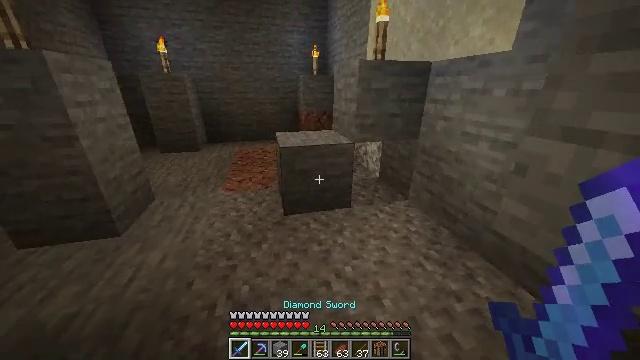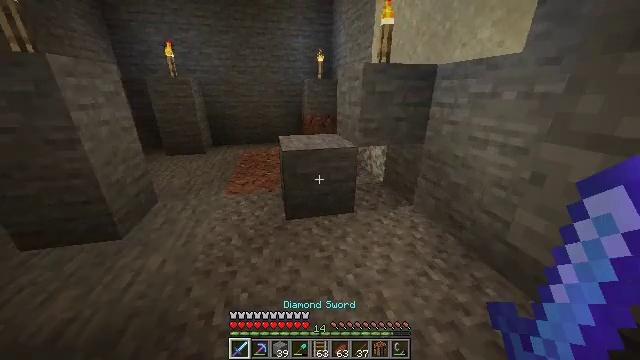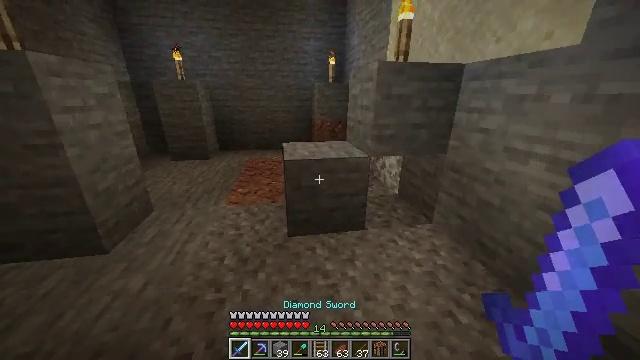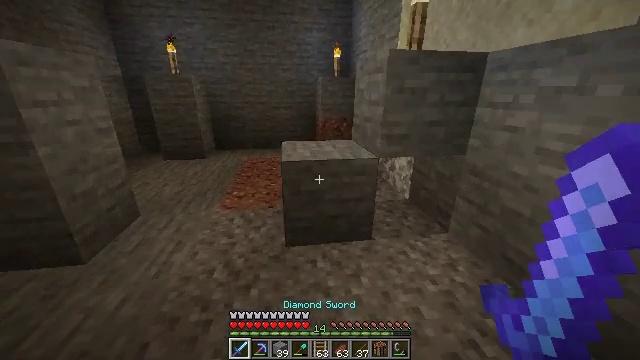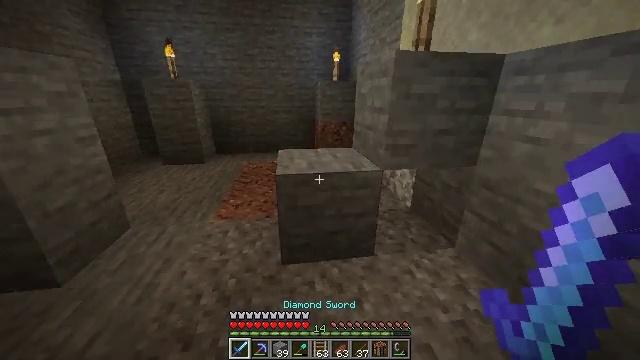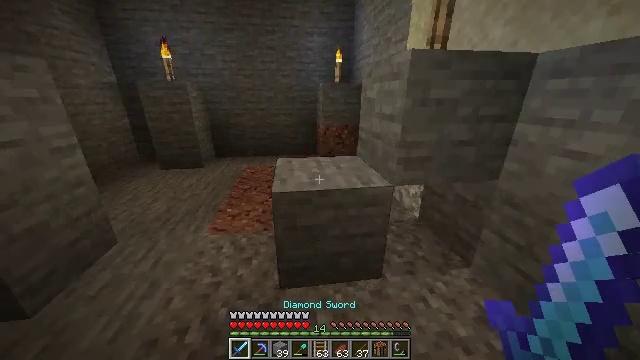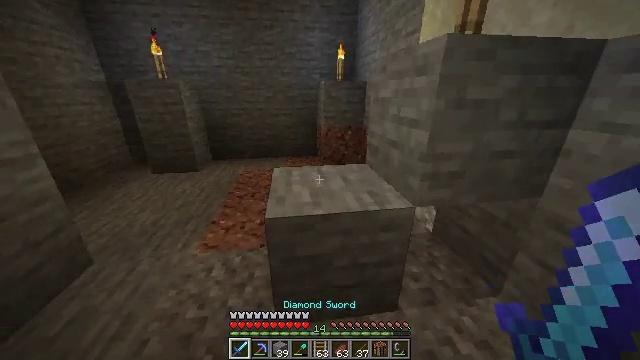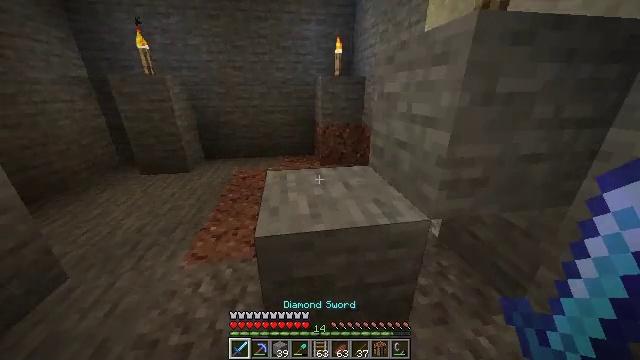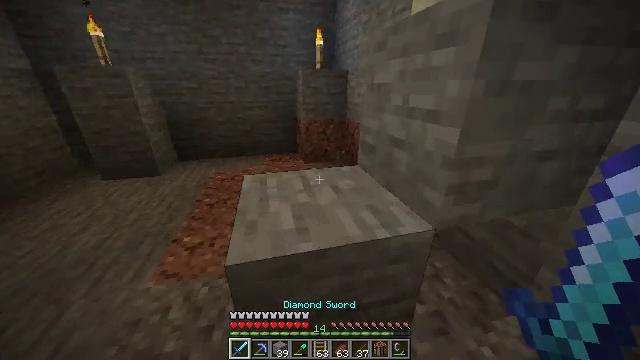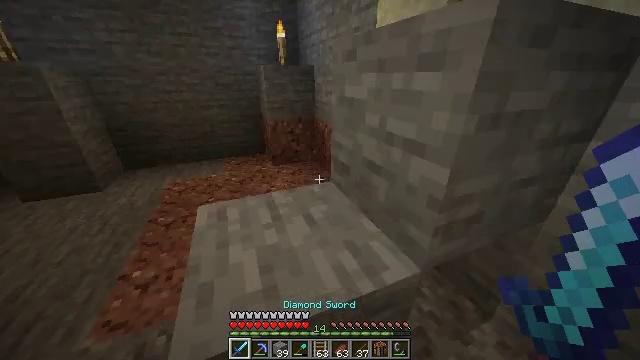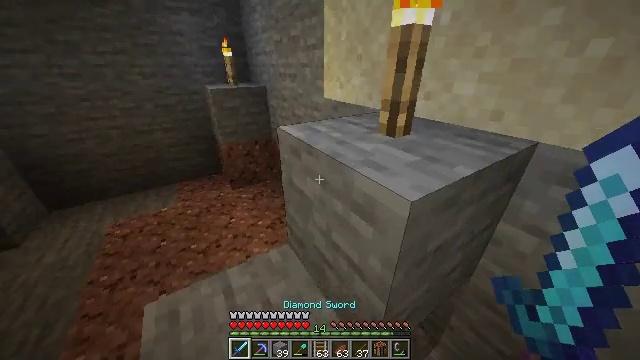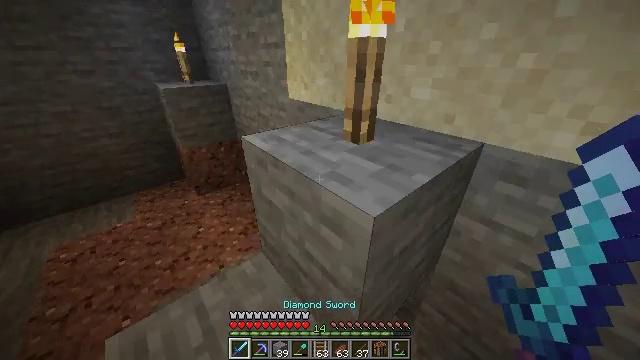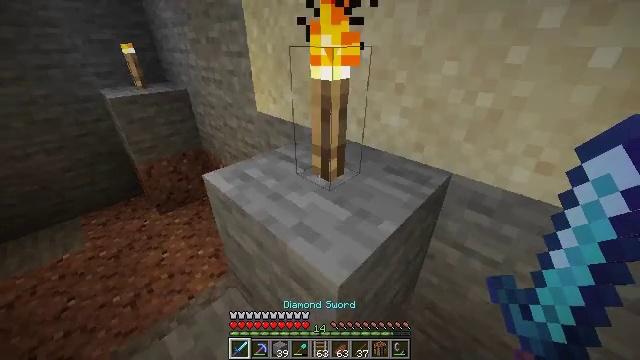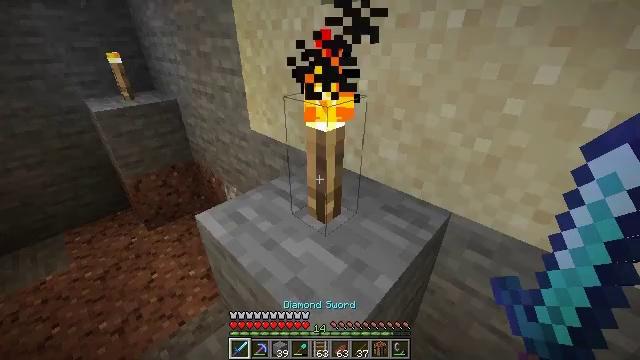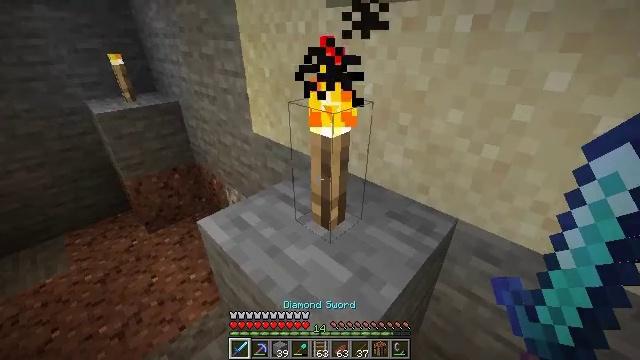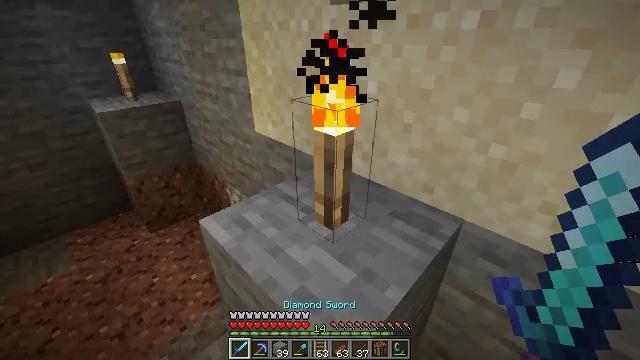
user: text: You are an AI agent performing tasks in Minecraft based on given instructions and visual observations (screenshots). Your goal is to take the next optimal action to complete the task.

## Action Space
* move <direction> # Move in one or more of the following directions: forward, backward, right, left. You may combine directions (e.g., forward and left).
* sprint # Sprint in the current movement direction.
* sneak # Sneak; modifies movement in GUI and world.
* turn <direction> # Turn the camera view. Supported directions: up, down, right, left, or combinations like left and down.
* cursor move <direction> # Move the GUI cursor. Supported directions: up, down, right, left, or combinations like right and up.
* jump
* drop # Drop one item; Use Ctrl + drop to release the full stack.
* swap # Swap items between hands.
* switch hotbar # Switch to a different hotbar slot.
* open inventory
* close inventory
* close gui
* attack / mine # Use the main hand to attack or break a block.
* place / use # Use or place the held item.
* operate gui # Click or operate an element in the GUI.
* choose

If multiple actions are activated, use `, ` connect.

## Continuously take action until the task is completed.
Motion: motion action
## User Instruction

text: Hunt a chicken.
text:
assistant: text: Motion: move forward, sprint, turn left
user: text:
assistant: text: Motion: move forward, sprint, turn left and up
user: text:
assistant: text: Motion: move forward, sprint, turn left
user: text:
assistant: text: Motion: move forward, sprint
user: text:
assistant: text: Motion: move forward, sprint
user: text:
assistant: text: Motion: move forward, sprint
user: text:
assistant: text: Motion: move forward, sprint
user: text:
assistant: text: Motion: move forward, sprint, turn right and down
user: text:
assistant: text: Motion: move forward, sprint, turn right and down, jump
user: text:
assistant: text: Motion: move forward, sprint, turn right and down, jump
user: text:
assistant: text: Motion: move forward, sprint, turn right and down, jump
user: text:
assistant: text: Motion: move forward, turn right
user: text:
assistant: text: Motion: no_op
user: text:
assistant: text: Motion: no_op
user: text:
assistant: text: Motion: no_op
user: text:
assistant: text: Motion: no_op
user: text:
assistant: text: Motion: no_op
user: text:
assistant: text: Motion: no_op
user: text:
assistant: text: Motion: turn right
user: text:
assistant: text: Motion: move forward, turn right
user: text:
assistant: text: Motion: move forward, turn right and up, jump
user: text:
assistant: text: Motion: move forward, turn right and up, jump
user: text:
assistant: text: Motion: move forward, turn right and up, jump
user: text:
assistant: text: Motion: move forward, turn right and up
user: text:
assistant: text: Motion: move forward, turn right and up
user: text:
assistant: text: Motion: move forward, turn right
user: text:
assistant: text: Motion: move forward, turn right
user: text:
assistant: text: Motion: move forward, turn right
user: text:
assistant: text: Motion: move forward, turn right, jump
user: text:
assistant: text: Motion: move forward, jump